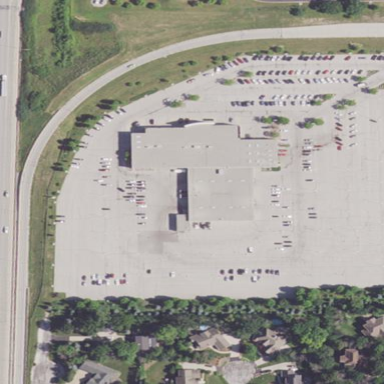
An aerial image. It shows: Retail building that houses car shop.